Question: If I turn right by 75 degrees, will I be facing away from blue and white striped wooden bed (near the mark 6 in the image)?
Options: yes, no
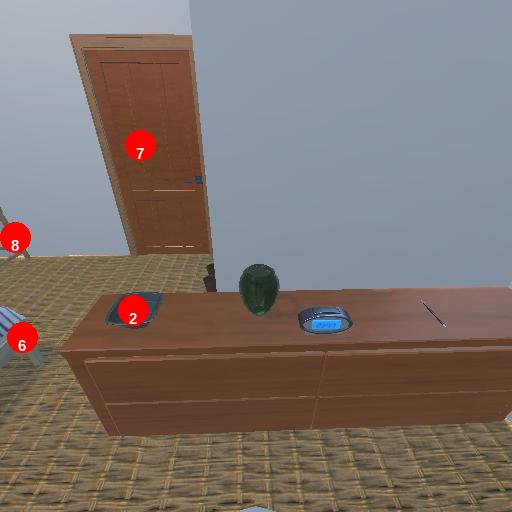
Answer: yes